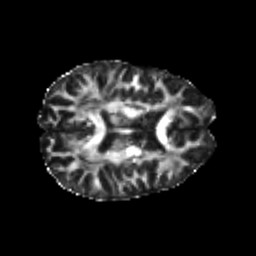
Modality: FA
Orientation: axial
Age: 20
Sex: female
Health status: healthy
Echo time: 0.074 s